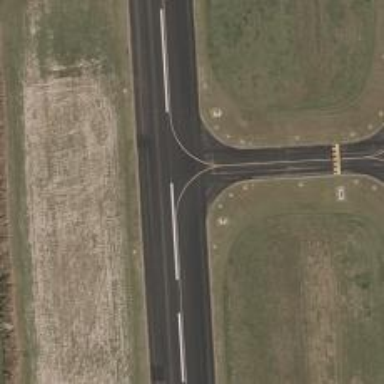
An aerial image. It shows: View of taxiway at the airport.